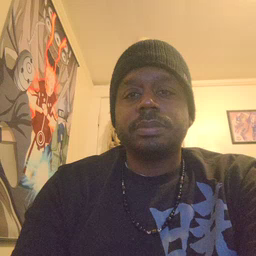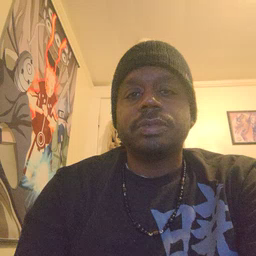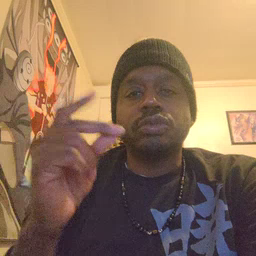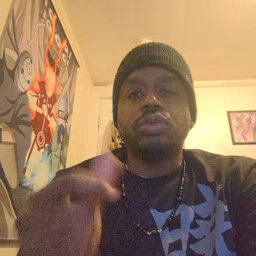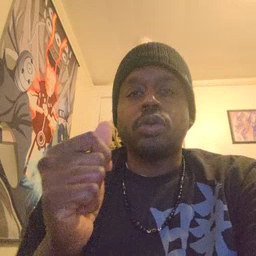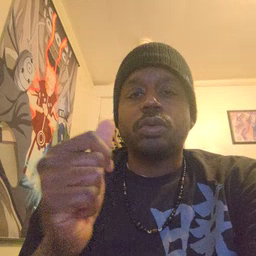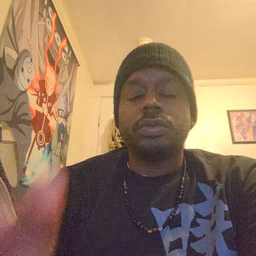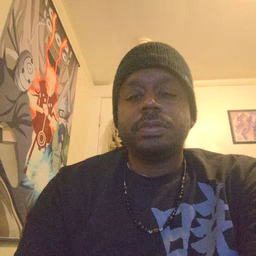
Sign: dog